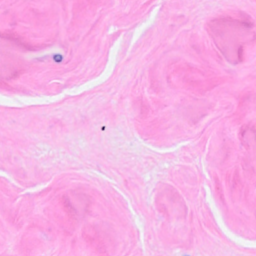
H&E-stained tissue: Breast